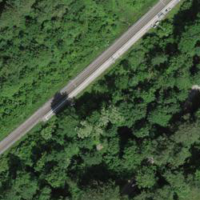
EUNIS habitat code: 41
Species observed at this site:
Corizus hyoscyami
Harpocera thoracica
Caltha palustris
Symphoricarpos albus
Lamium galeobdolon